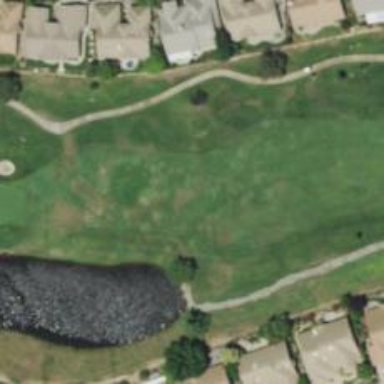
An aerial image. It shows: View of golf hole.